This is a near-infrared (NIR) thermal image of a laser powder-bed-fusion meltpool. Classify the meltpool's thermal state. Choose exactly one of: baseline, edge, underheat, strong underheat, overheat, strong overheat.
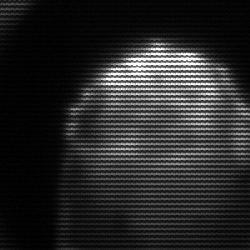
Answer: edge